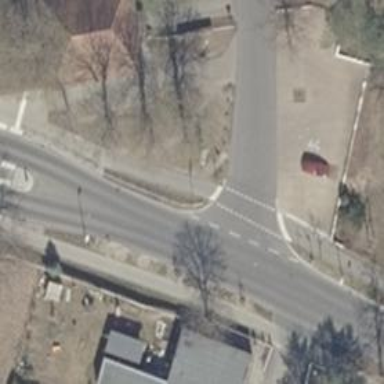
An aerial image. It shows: Uncontrolled road crossing.